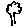
Label: tree